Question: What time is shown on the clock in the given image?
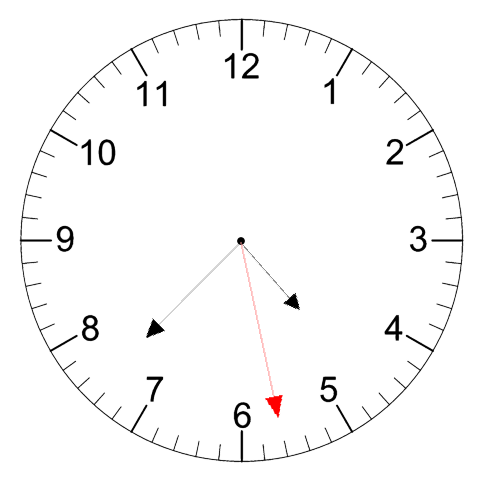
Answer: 04:37:28